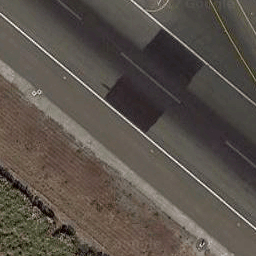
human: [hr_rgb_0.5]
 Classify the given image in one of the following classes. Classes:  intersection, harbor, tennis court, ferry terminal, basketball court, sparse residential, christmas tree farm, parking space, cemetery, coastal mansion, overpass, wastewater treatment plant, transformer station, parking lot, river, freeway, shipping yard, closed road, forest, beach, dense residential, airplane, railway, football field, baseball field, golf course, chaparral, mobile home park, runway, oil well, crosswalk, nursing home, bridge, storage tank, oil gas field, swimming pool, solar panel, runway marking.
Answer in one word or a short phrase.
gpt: runway